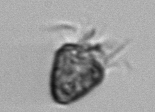
Label: Ciliophora